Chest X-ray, PA view. Patient: 47 years old, sex F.
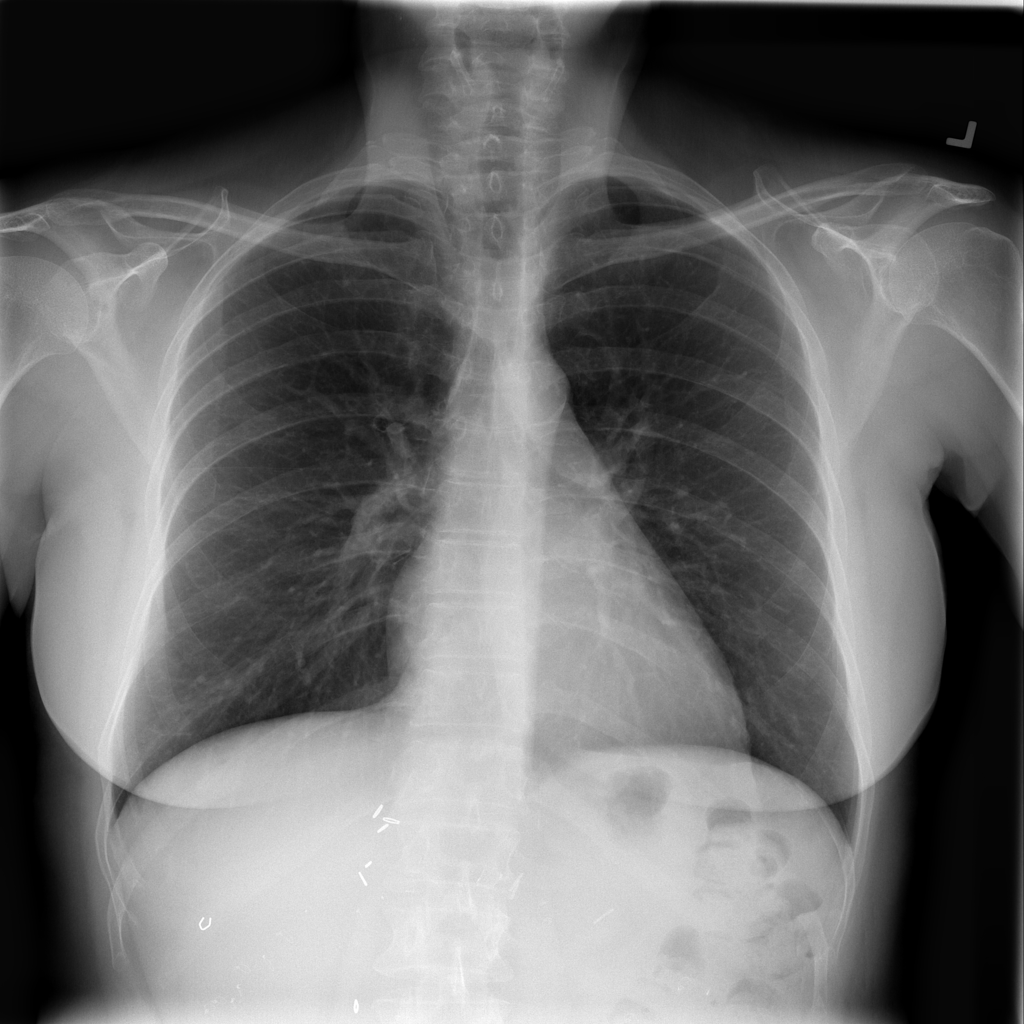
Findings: No Finding